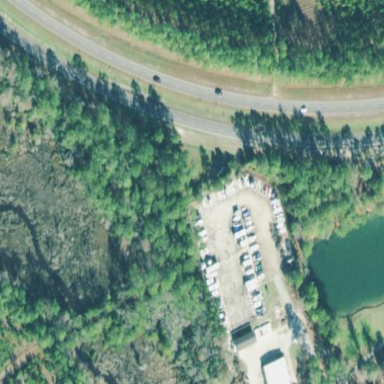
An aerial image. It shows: Boat storage facility.